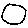
Label: circle